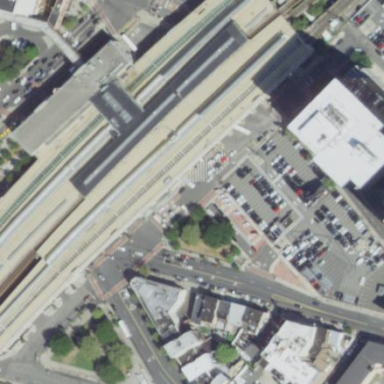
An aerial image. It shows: Bridge leading to railway platform for public transport.